Question: I have differential equations derived from epidemic spreading. I want to obtain the numerical solutions. Here's the equations,

t is a independent variable and ranges from '[0,100]'.
The initial value is
'''
y1 = 0.99; y2 = 0.01; y3 = 0;
'''
At first, I planned to deal these with ode45 function in matlab, however, I don't know how to express the series and the combination. So I'm asking for help here.
**
## The problem is how to express the right side of the equations as the odefun, which is a parameter in the ode45 function.
**
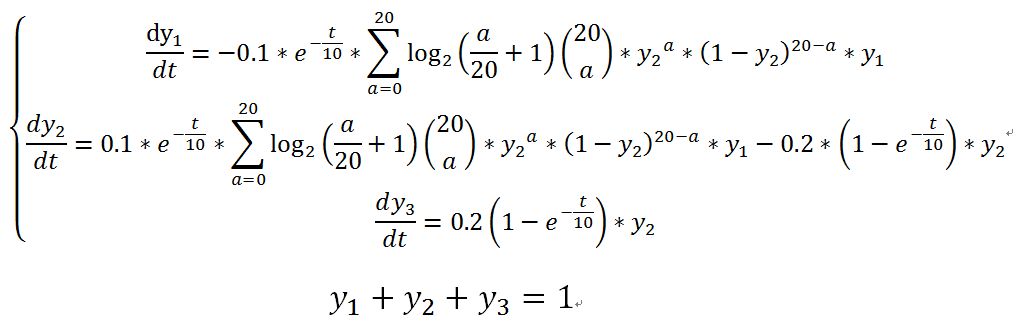
Answer: '''
function demo(a_in)
X = [0;0;0];
T = [0:.1:100];
a = a_in; % for nested scope
[Xout, Tout ]= ode45( @myFunc, T, X );
function [dxdt] = myFunc( t, x )
% nested function accesses "a"
dxdt = 0*x + a;
% Todo: real value of dxdt.
end
end
'''
What about this, and you simply need to fill in the dxdt from your math above? It remains to be seen if the numerical roundoff matters...
Edit: there's a serious issue due to the 1=y1+y2+y3 constraint. Is that even allowed, since you have an IVP with 3 initial values given and 3 first order ODE's? If that constraint is a natural consequence of the equations, it may not be needed.